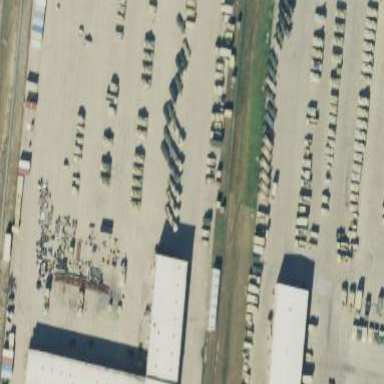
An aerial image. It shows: Garage building.